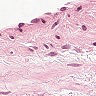
Metastatic tissue present: no